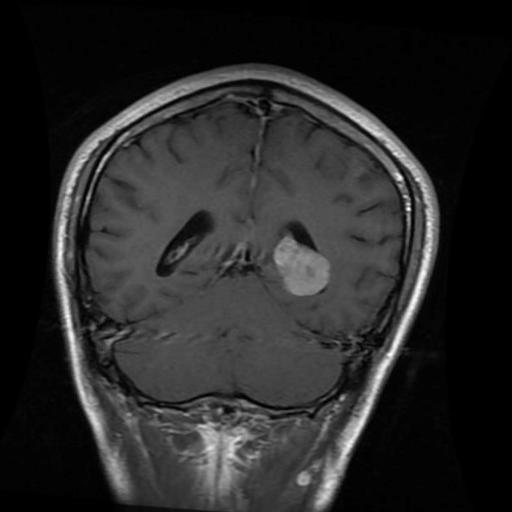
Label: meningioma